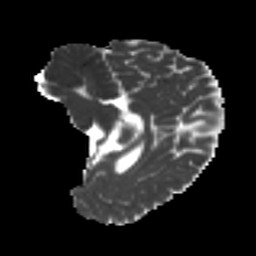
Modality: MD
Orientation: sagittal
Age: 22
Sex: female
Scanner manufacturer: ge
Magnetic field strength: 3 T
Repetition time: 7.8 s
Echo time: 0.0606 s